Field crop: maize
Growth stage: 1
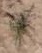
Species: salsola